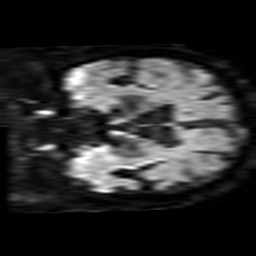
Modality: TRACE
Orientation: coronal
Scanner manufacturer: philips
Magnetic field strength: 3 T
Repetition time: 3.593 s
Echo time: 0.076 s